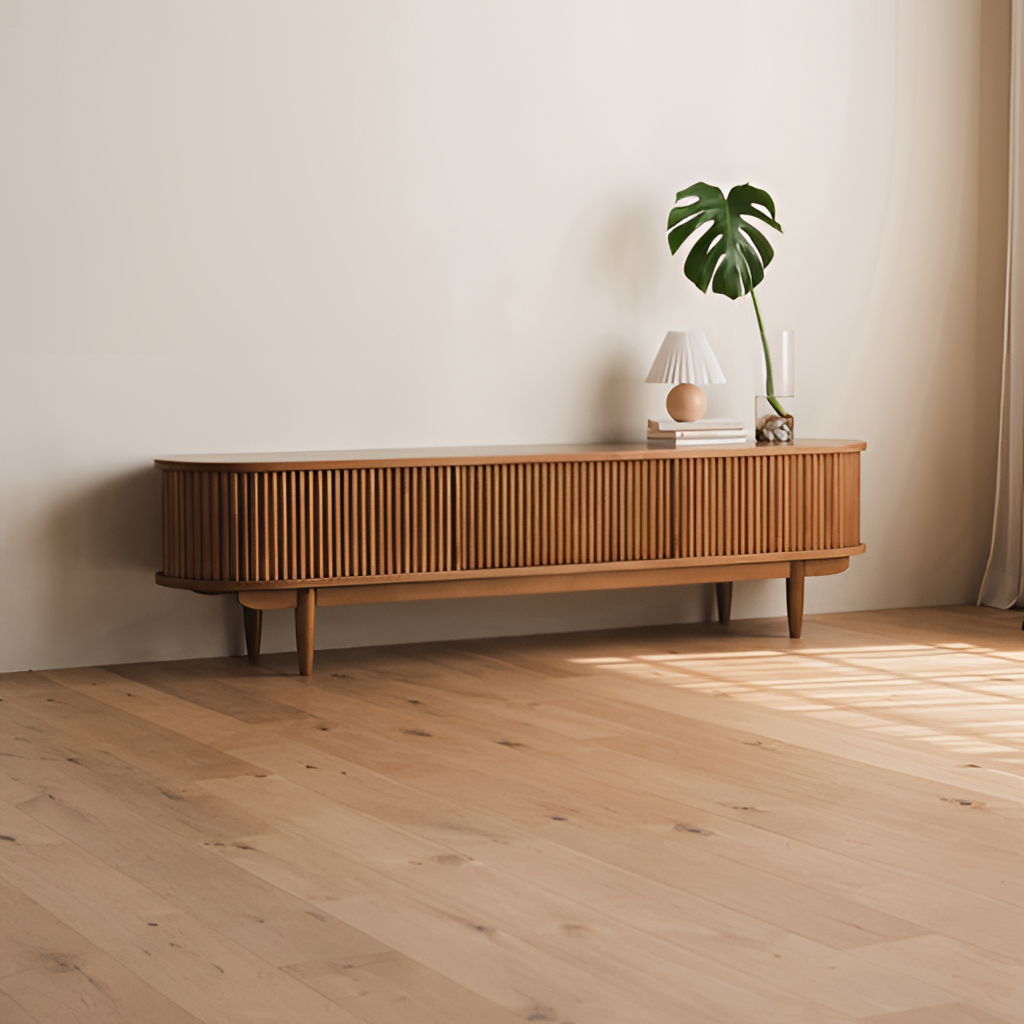
brown wood cabinet, living room, paint wallpaper, with solid pattern, wood flooring, with plank pattern, modern